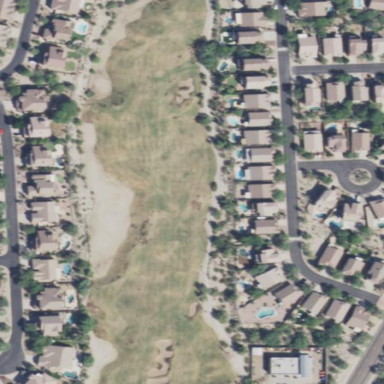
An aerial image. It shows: Rough grass area on golf course.